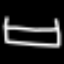
Label: bed